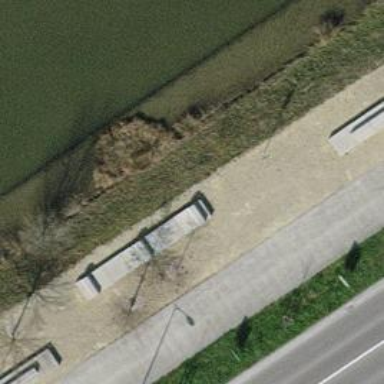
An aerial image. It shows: Bench for seating.